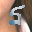
Label: 5